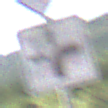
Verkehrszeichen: VerlaufVorfahrtsstrasse3
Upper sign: Vorfahrtsstrasse
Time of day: MorningAfternoon
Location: Outdoor (RoadRail)
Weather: PartlyCloudy
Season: NotSpecified
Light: Natural